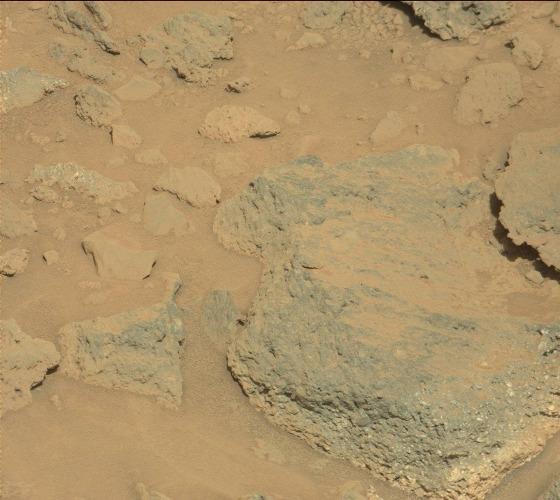
Terrain classes present: Bedrock, Gravel / Sand / Soil, Rock, Shadow